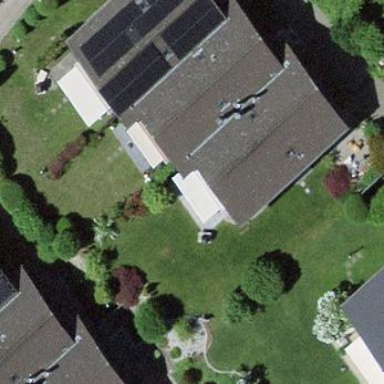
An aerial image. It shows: Terrace building.